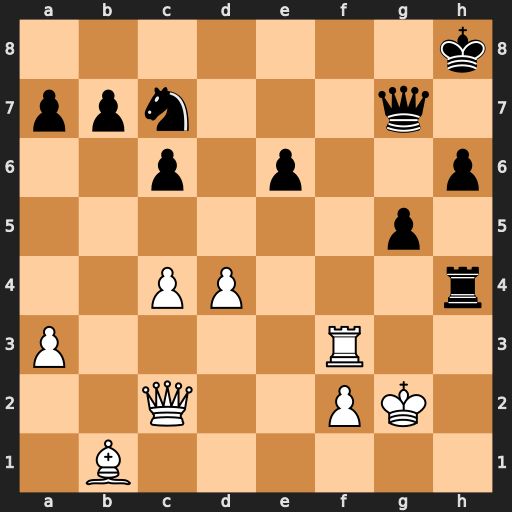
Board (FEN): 7k/ppn3q1/2p1p2p/6p1/2PP3r/P4R2/2Q2PK1/1B6
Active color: w
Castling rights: -
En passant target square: -
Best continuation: Rf8+ Qxf8 Qh7#